Field crop: maize
Growth stage: 2
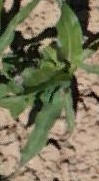
Species: maize